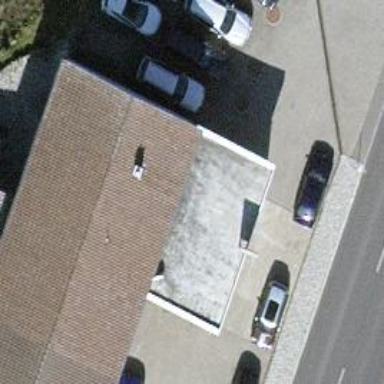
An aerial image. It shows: Fuel station.